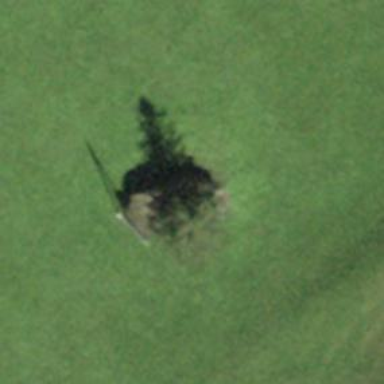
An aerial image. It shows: Beautiful tree in nature.